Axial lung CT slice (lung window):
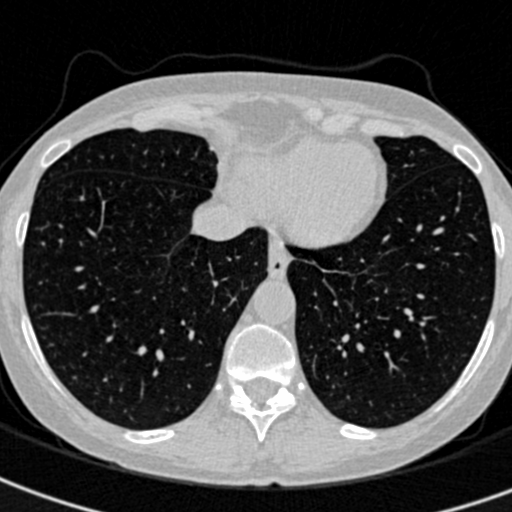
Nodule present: no